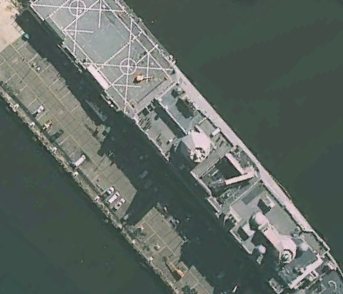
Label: combat